Field crop: maize
Growth stage: 2
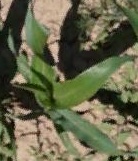
Species: maize